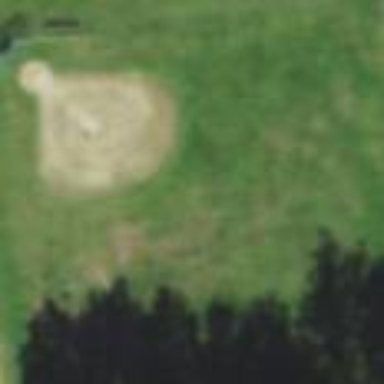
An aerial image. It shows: Baseball pitch for leisure land.